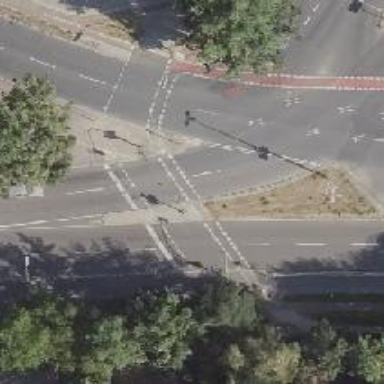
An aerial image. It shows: Footway located on traffic island.